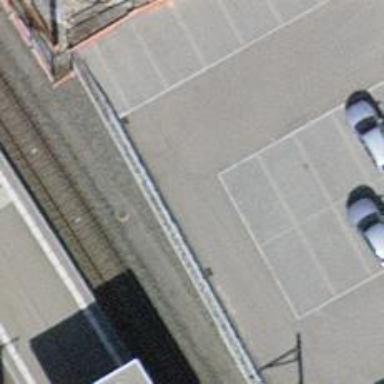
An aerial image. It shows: Parking aisle designated as service road.